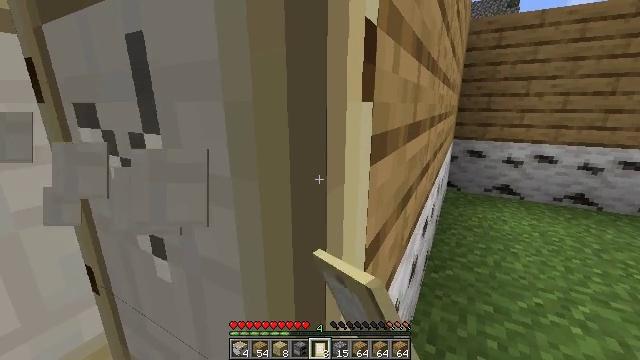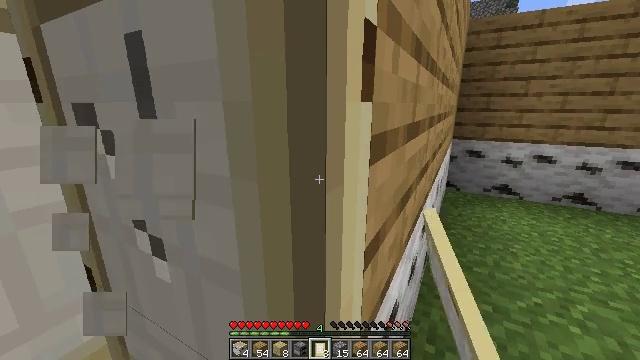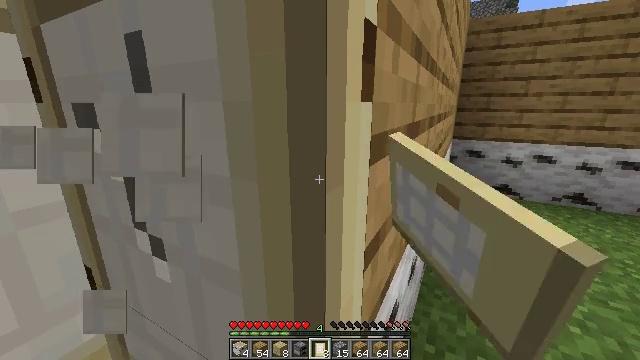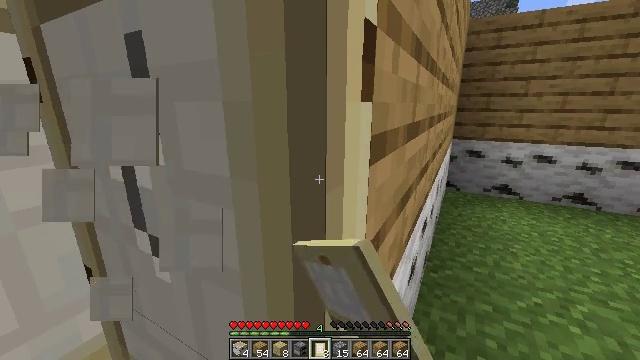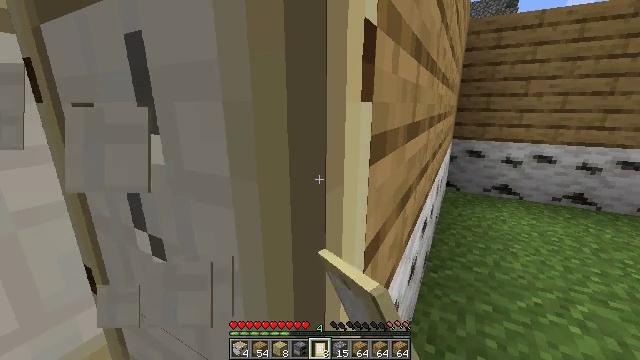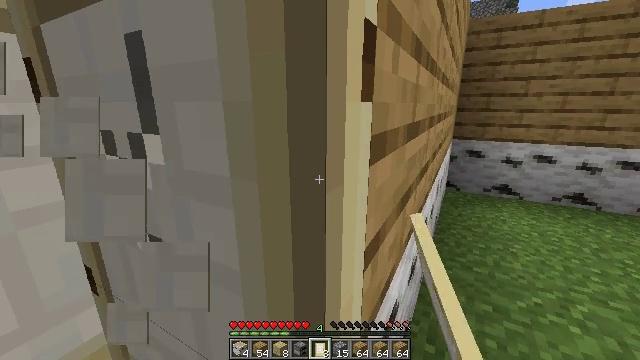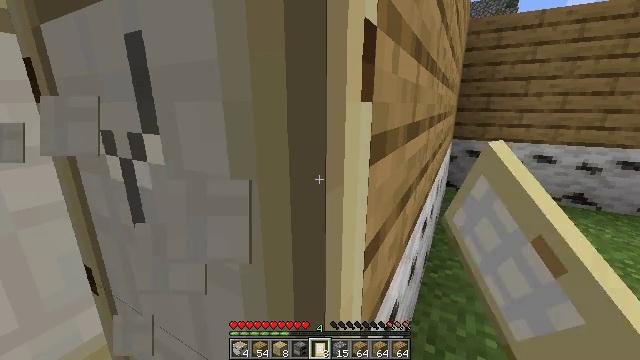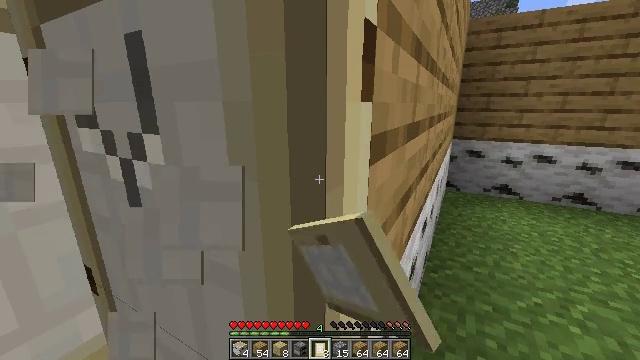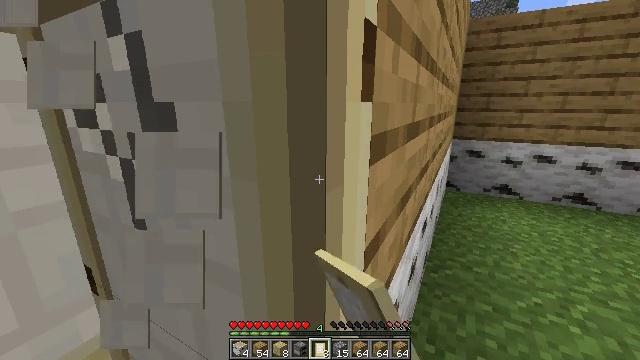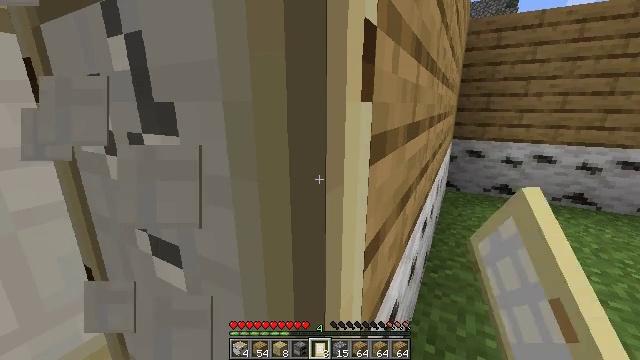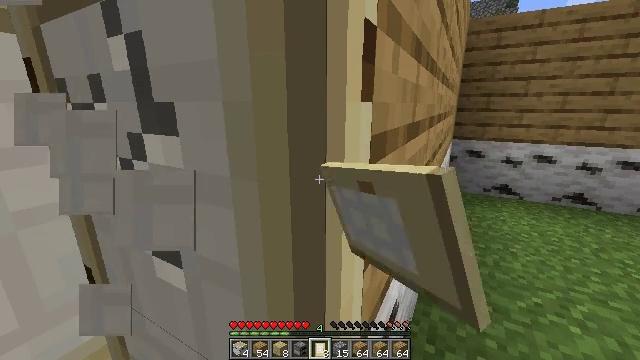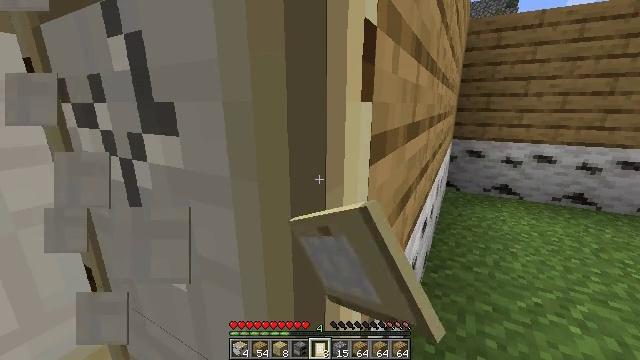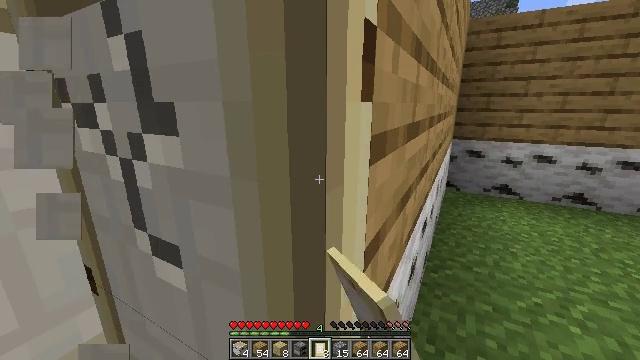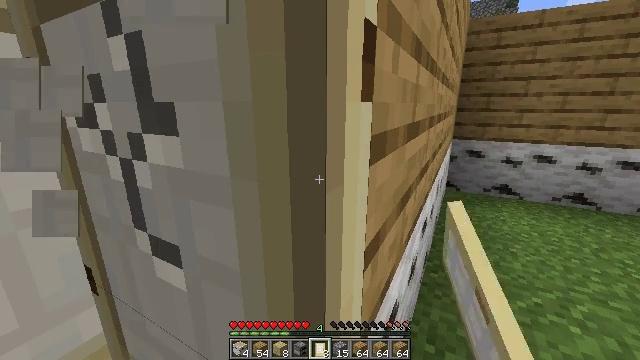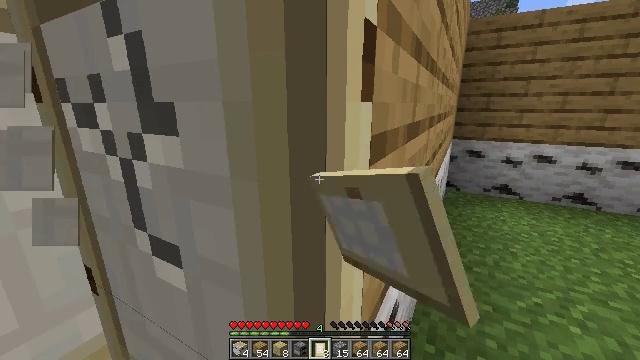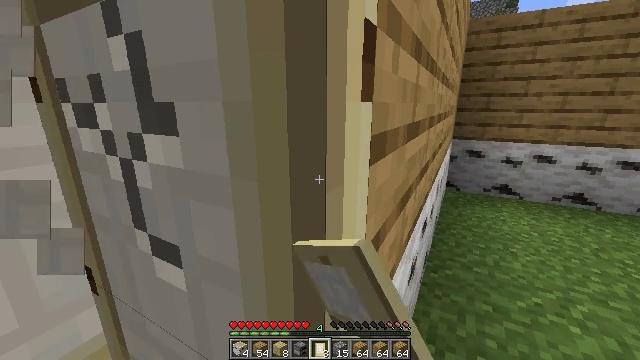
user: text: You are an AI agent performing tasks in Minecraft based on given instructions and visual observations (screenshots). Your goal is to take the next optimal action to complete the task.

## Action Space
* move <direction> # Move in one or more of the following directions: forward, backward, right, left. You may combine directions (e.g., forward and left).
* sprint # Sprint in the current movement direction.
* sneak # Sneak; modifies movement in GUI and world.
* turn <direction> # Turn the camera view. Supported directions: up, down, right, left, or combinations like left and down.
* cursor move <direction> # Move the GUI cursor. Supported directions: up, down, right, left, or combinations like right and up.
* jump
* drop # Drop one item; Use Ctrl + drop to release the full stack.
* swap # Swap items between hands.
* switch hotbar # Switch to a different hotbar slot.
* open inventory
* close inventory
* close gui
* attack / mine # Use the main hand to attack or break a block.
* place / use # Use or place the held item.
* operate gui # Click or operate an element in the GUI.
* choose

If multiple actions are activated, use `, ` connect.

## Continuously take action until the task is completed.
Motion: motion action
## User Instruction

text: Gather the birch door for reuse.
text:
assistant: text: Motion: attack / mine
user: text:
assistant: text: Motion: attack / mine
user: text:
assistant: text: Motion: attack / mine
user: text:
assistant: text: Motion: attack / mine
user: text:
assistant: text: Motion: attack / mine
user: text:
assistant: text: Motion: attack / mine
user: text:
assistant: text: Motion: attack / mine
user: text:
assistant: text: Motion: attack / mine
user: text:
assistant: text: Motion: attack / mine
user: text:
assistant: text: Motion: attack / mine
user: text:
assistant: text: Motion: attack / mine
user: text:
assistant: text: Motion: attack / mine
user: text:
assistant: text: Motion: attack / mine
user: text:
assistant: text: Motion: attack / mine
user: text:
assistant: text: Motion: attack / mine
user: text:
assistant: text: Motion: attack / mine
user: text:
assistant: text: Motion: attack / mine
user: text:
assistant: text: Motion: attack / mine
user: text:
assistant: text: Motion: attack / mine
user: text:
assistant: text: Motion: attack / mine
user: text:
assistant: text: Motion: attack / mine
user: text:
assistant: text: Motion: attack / mine
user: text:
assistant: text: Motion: attack / mine
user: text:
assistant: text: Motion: attack / mine
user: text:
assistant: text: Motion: attack / mine
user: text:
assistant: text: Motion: attack / mine
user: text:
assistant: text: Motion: attack / mine
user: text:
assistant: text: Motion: attack / mine
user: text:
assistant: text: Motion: attack / mine
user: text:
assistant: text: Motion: attack / mine